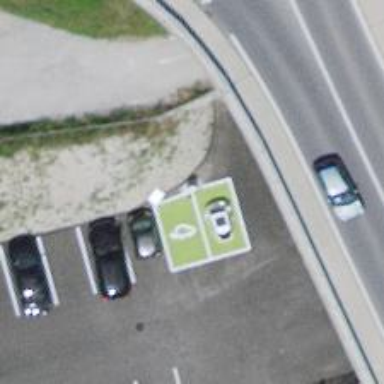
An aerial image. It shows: Charging station.